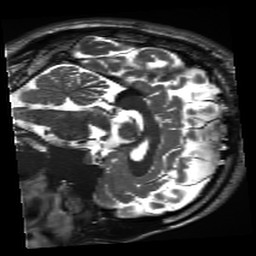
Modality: inplaneT2
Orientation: sagittal
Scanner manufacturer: siemens
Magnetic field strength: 3 T
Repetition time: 11 s
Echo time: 0.059 s